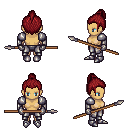
a pixel art fantasy rpg character, female body template, human, tanned skin, steel arm armor, metal pants, brunette short topknot hairstyle, metal gloves, metal boots, spear, four views (front, back, left, right), 2x2 character sprite sheet, small pixel art, hard edges, no anti-aliasing